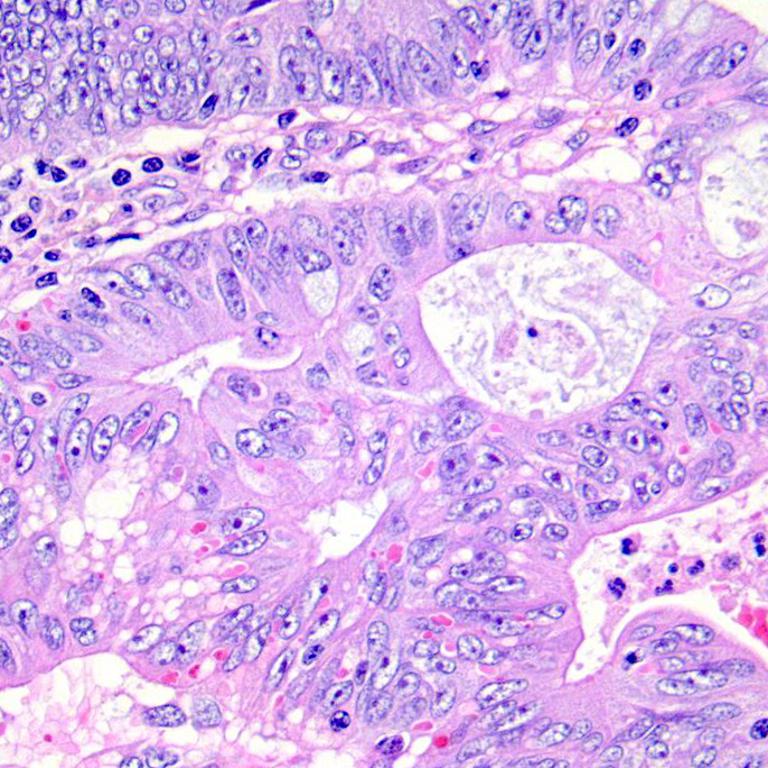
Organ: colon
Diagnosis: adenocarcinomas